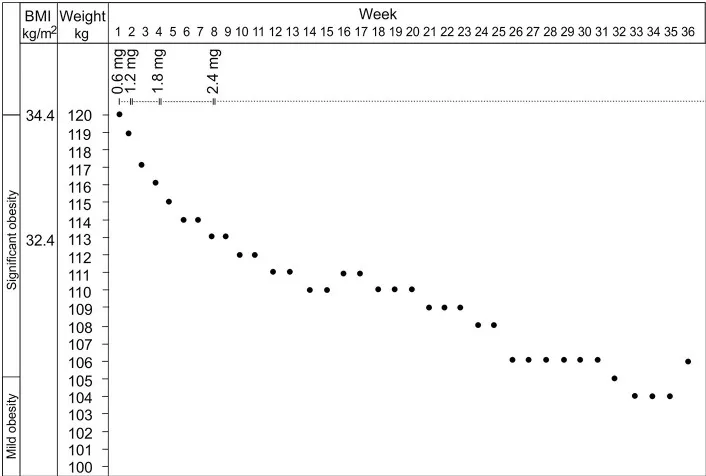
The effects of liraglutide at the dosage from 0.6 to 2.4 mg on the body weight and the body mass index of the patient.
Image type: pathology (fish)